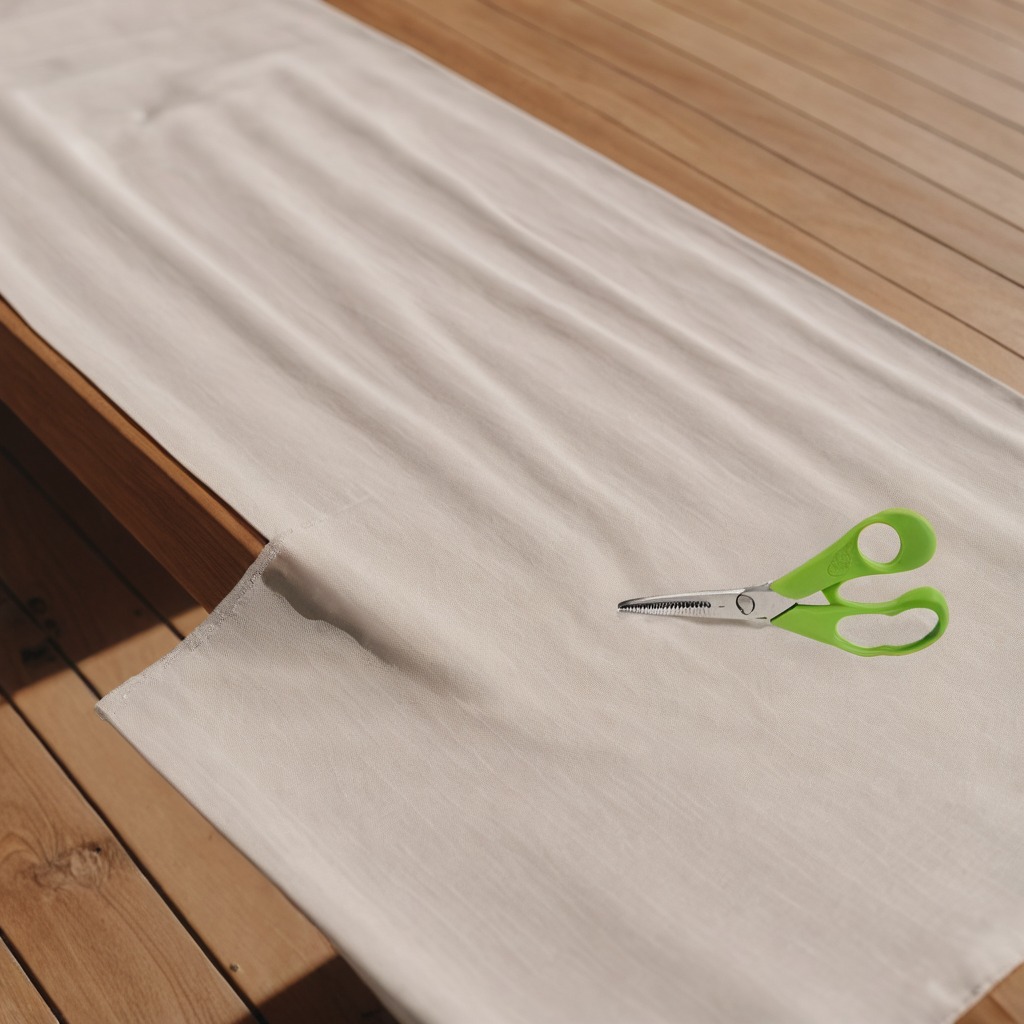
A scissor lying on the wooden table in an outdoor workshop during daytime bright natural light soft shadows worn but beneath the cloth